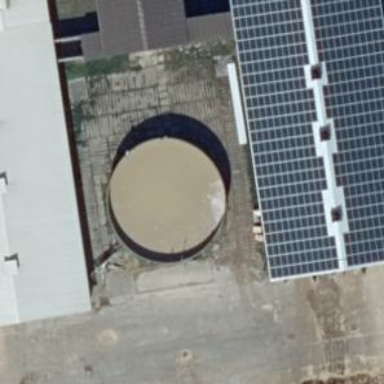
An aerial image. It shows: Storage tank with man-made structure.